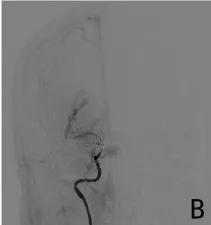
DSA imaging showing that the cavernous sinus of the right internal carotid artery was occluded at the distal end, and ,the surrounding smoke-like blood vessels were formed.
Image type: radiology (x_ray)